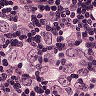
Metastatic tissue present: yes